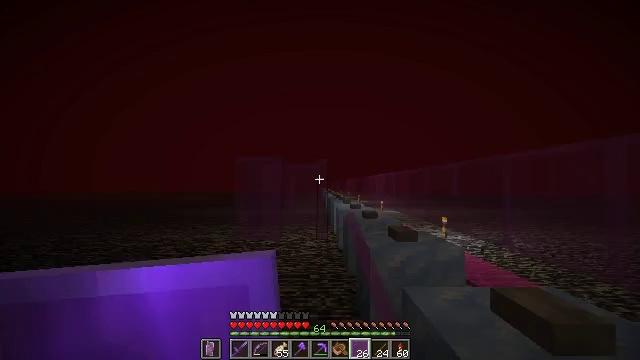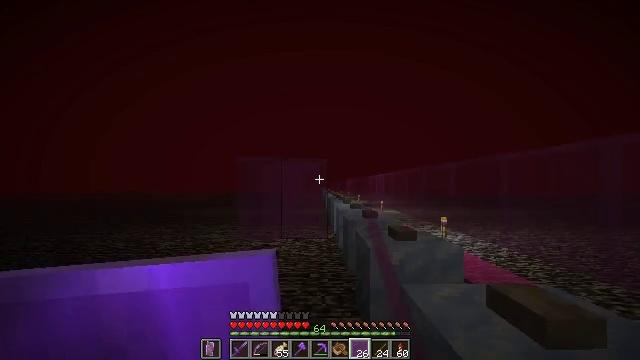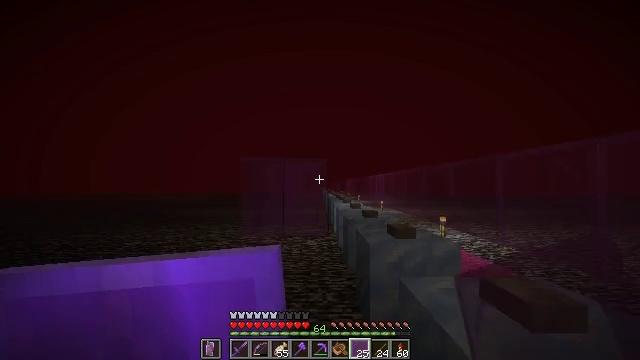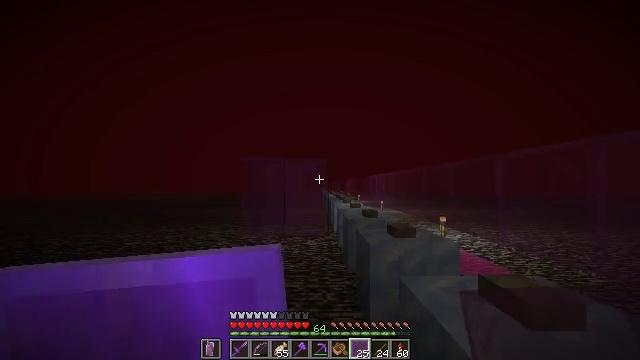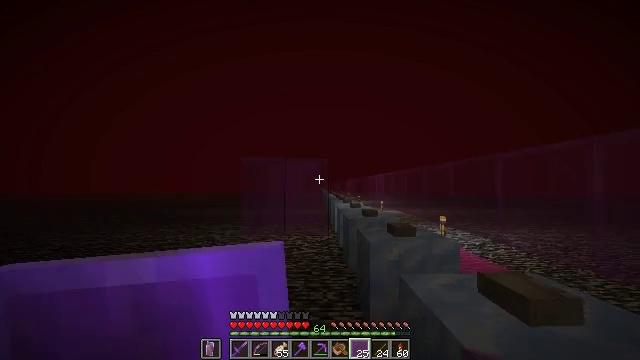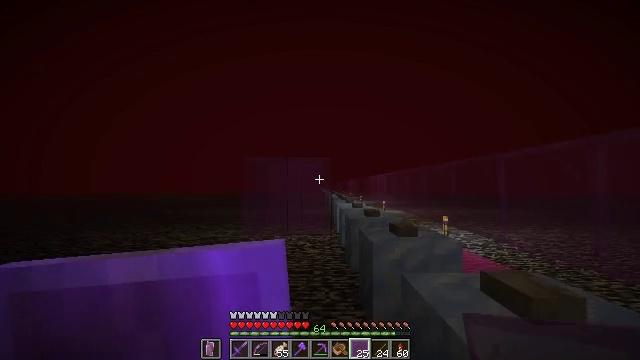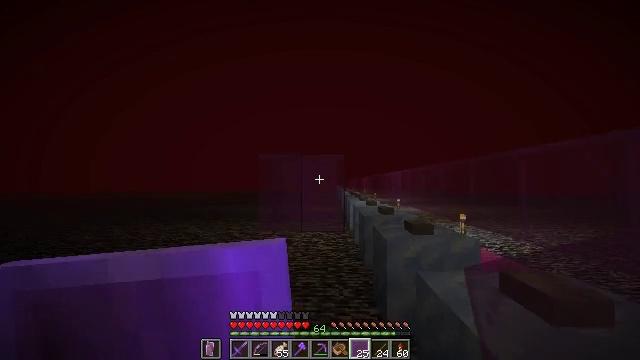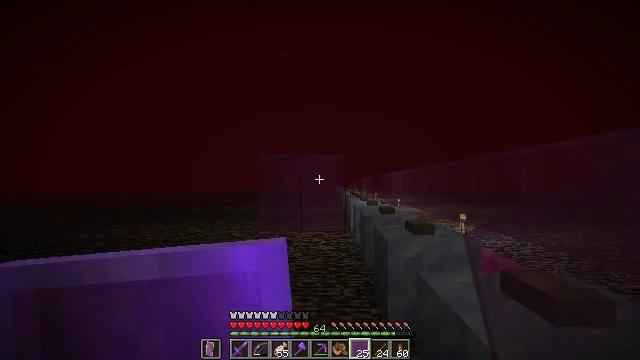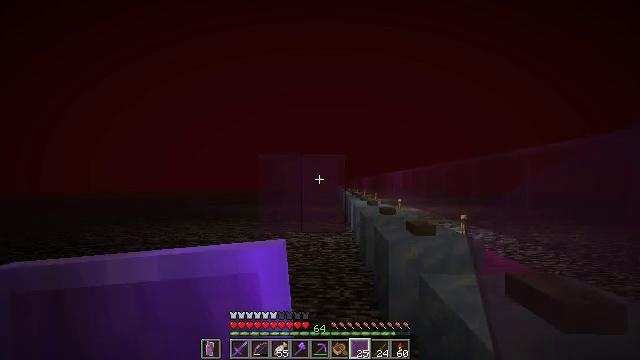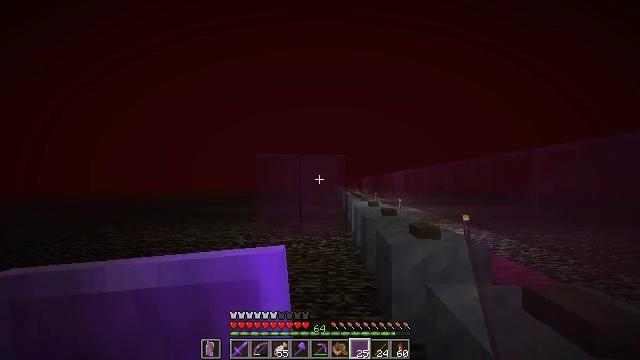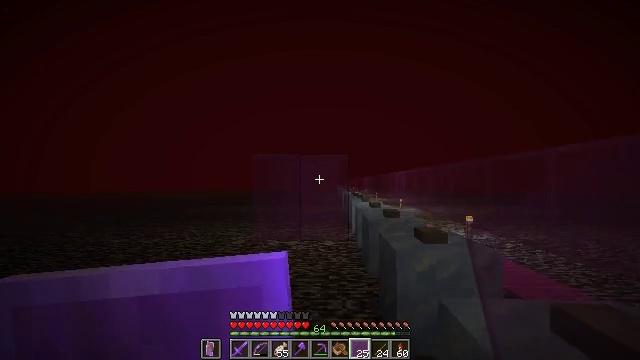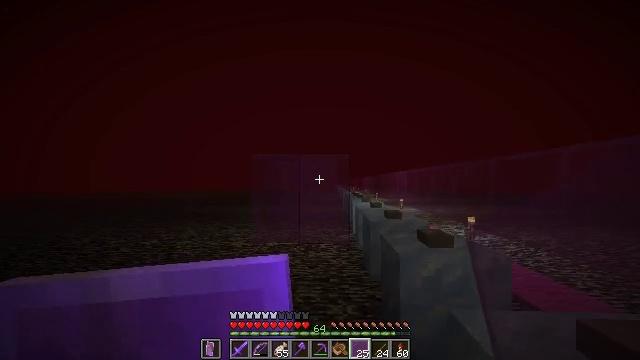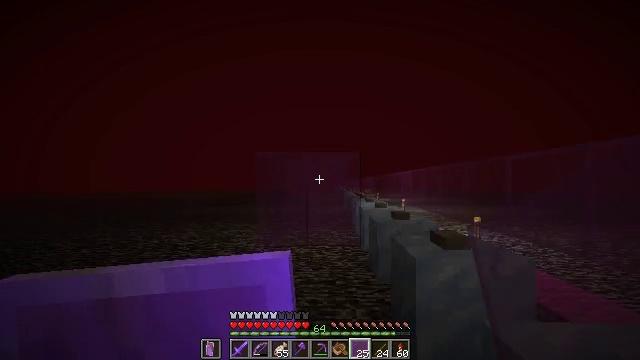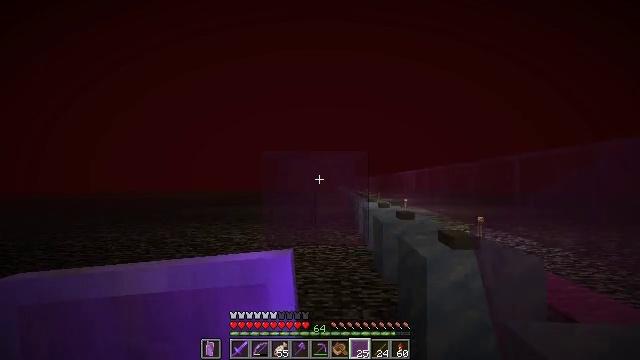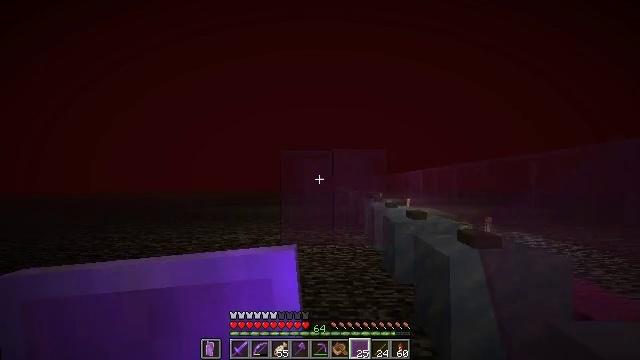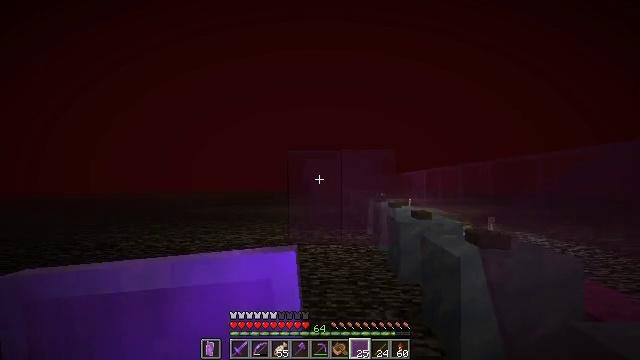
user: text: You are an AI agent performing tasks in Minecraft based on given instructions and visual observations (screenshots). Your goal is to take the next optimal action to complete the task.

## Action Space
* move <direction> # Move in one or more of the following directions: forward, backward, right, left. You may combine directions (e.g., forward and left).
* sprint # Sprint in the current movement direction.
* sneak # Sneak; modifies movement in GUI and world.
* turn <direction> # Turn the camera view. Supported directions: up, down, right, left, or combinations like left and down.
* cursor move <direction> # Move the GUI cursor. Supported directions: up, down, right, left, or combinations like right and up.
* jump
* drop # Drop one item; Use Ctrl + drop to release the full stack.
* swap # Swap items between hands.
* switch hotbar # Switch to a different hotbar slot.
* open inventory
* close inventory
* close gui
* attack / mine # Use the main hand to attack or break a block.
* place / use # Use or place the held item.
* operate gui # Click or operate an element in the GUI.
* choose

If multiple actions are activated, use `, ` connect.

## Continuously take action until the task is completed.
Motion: motion action
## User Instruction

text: Mine magenta stained glass pane carefully.
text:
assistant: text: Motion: no_op
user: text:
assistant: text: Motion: no_op
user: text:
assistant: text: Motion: no_op
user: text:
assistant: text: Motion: no_op
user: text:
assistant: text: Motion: no_op
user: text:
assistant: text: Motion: turn left
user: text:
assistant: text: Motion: no_op
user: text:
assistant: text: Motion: move forward
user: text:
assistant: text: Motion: move forward
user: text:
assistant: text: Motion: move forward
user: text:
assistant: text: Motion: no_op
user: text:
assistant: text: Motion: move left
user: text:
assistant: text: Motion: move left
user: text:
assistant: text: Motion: move left
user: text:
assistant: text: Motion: no_op
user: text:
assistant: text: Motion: no_op
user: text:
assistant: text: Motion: no_op
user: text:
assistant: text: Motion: no_op
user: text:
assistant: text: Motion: sneak
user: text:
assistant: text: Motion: sneak
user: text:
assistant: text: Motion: sneak
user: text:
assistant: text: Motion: sneak
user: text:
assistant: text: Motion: move forward, sneak
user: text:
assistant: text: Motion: move forward, sneak
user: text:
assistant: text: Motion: move forward, sneak
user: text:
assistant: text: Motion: move forward, sneak
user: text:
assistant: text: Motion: move forward, sneak
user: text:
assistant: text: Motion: move forward, sneak
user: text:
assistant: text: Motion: move forward, sneak
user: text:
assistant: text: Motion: move forward, sneak